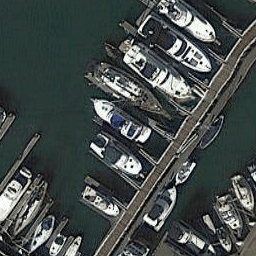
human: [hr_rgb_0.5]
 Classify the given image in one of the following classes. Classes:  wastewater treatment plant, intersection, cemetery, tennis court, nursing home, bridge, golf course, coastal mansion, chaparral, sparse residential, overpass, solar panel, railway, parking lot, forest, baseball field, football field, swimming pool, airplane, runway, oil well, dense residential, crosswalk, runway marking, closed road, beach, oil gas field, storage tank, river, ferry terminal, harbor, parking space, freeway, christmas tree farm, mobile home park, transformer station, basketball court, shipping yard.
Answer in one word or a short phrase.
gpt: harbor